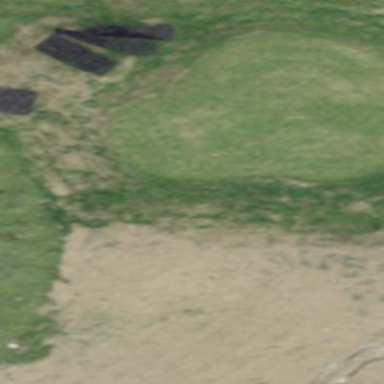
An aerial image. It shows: Green golf area with grass land use.